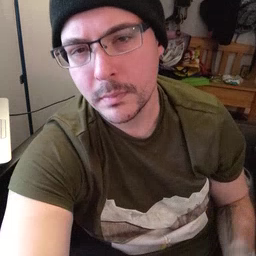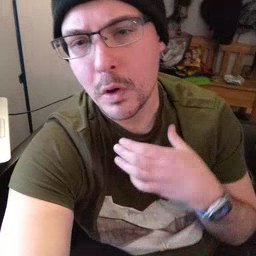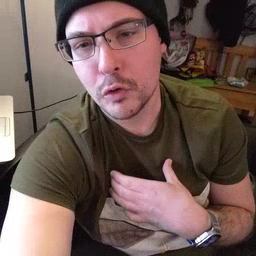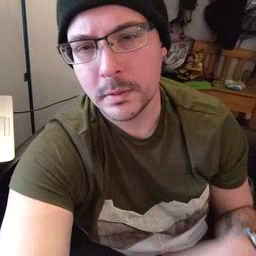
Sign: hungry